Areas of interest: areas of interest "Library"
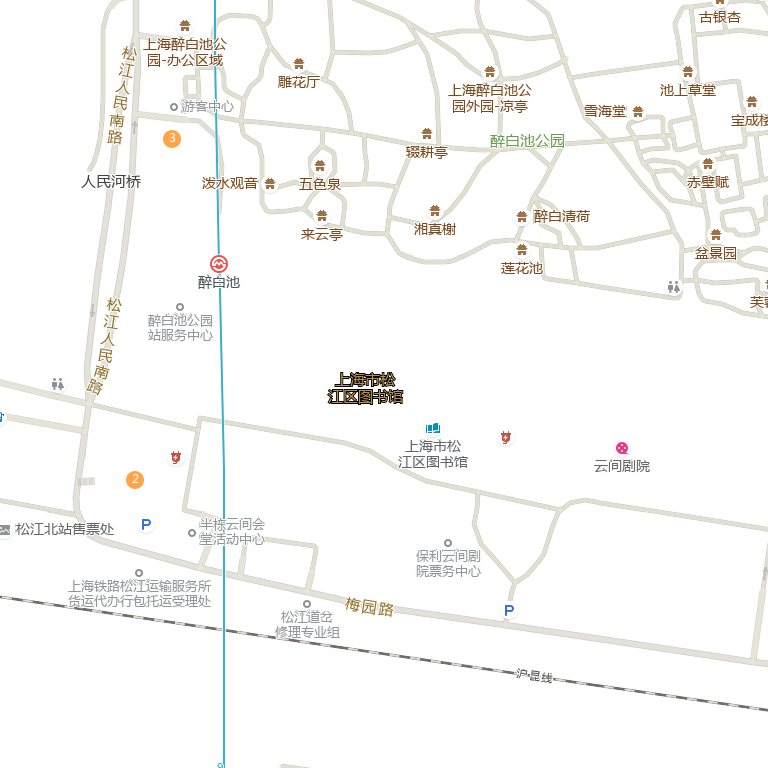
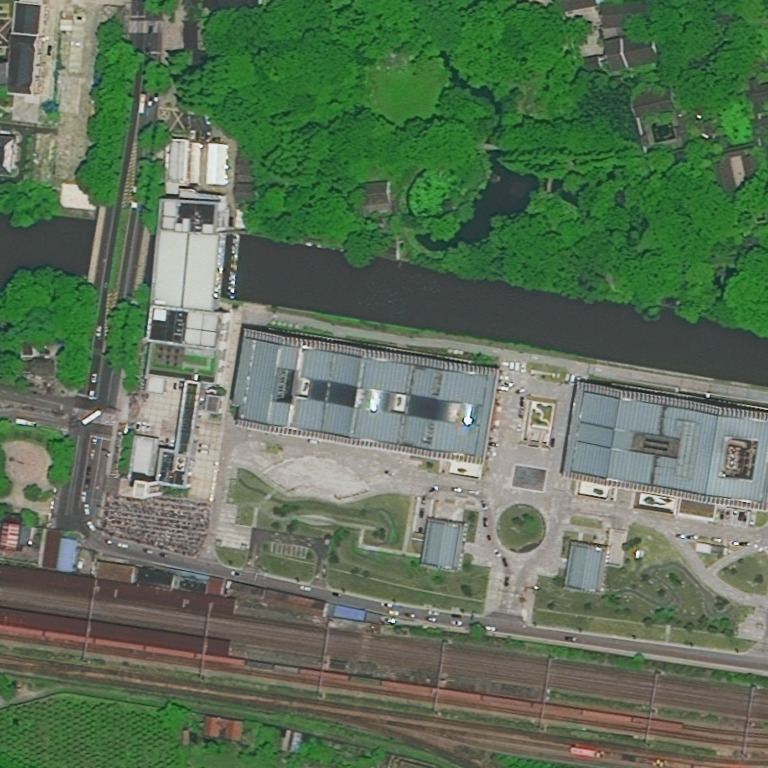